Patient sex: F
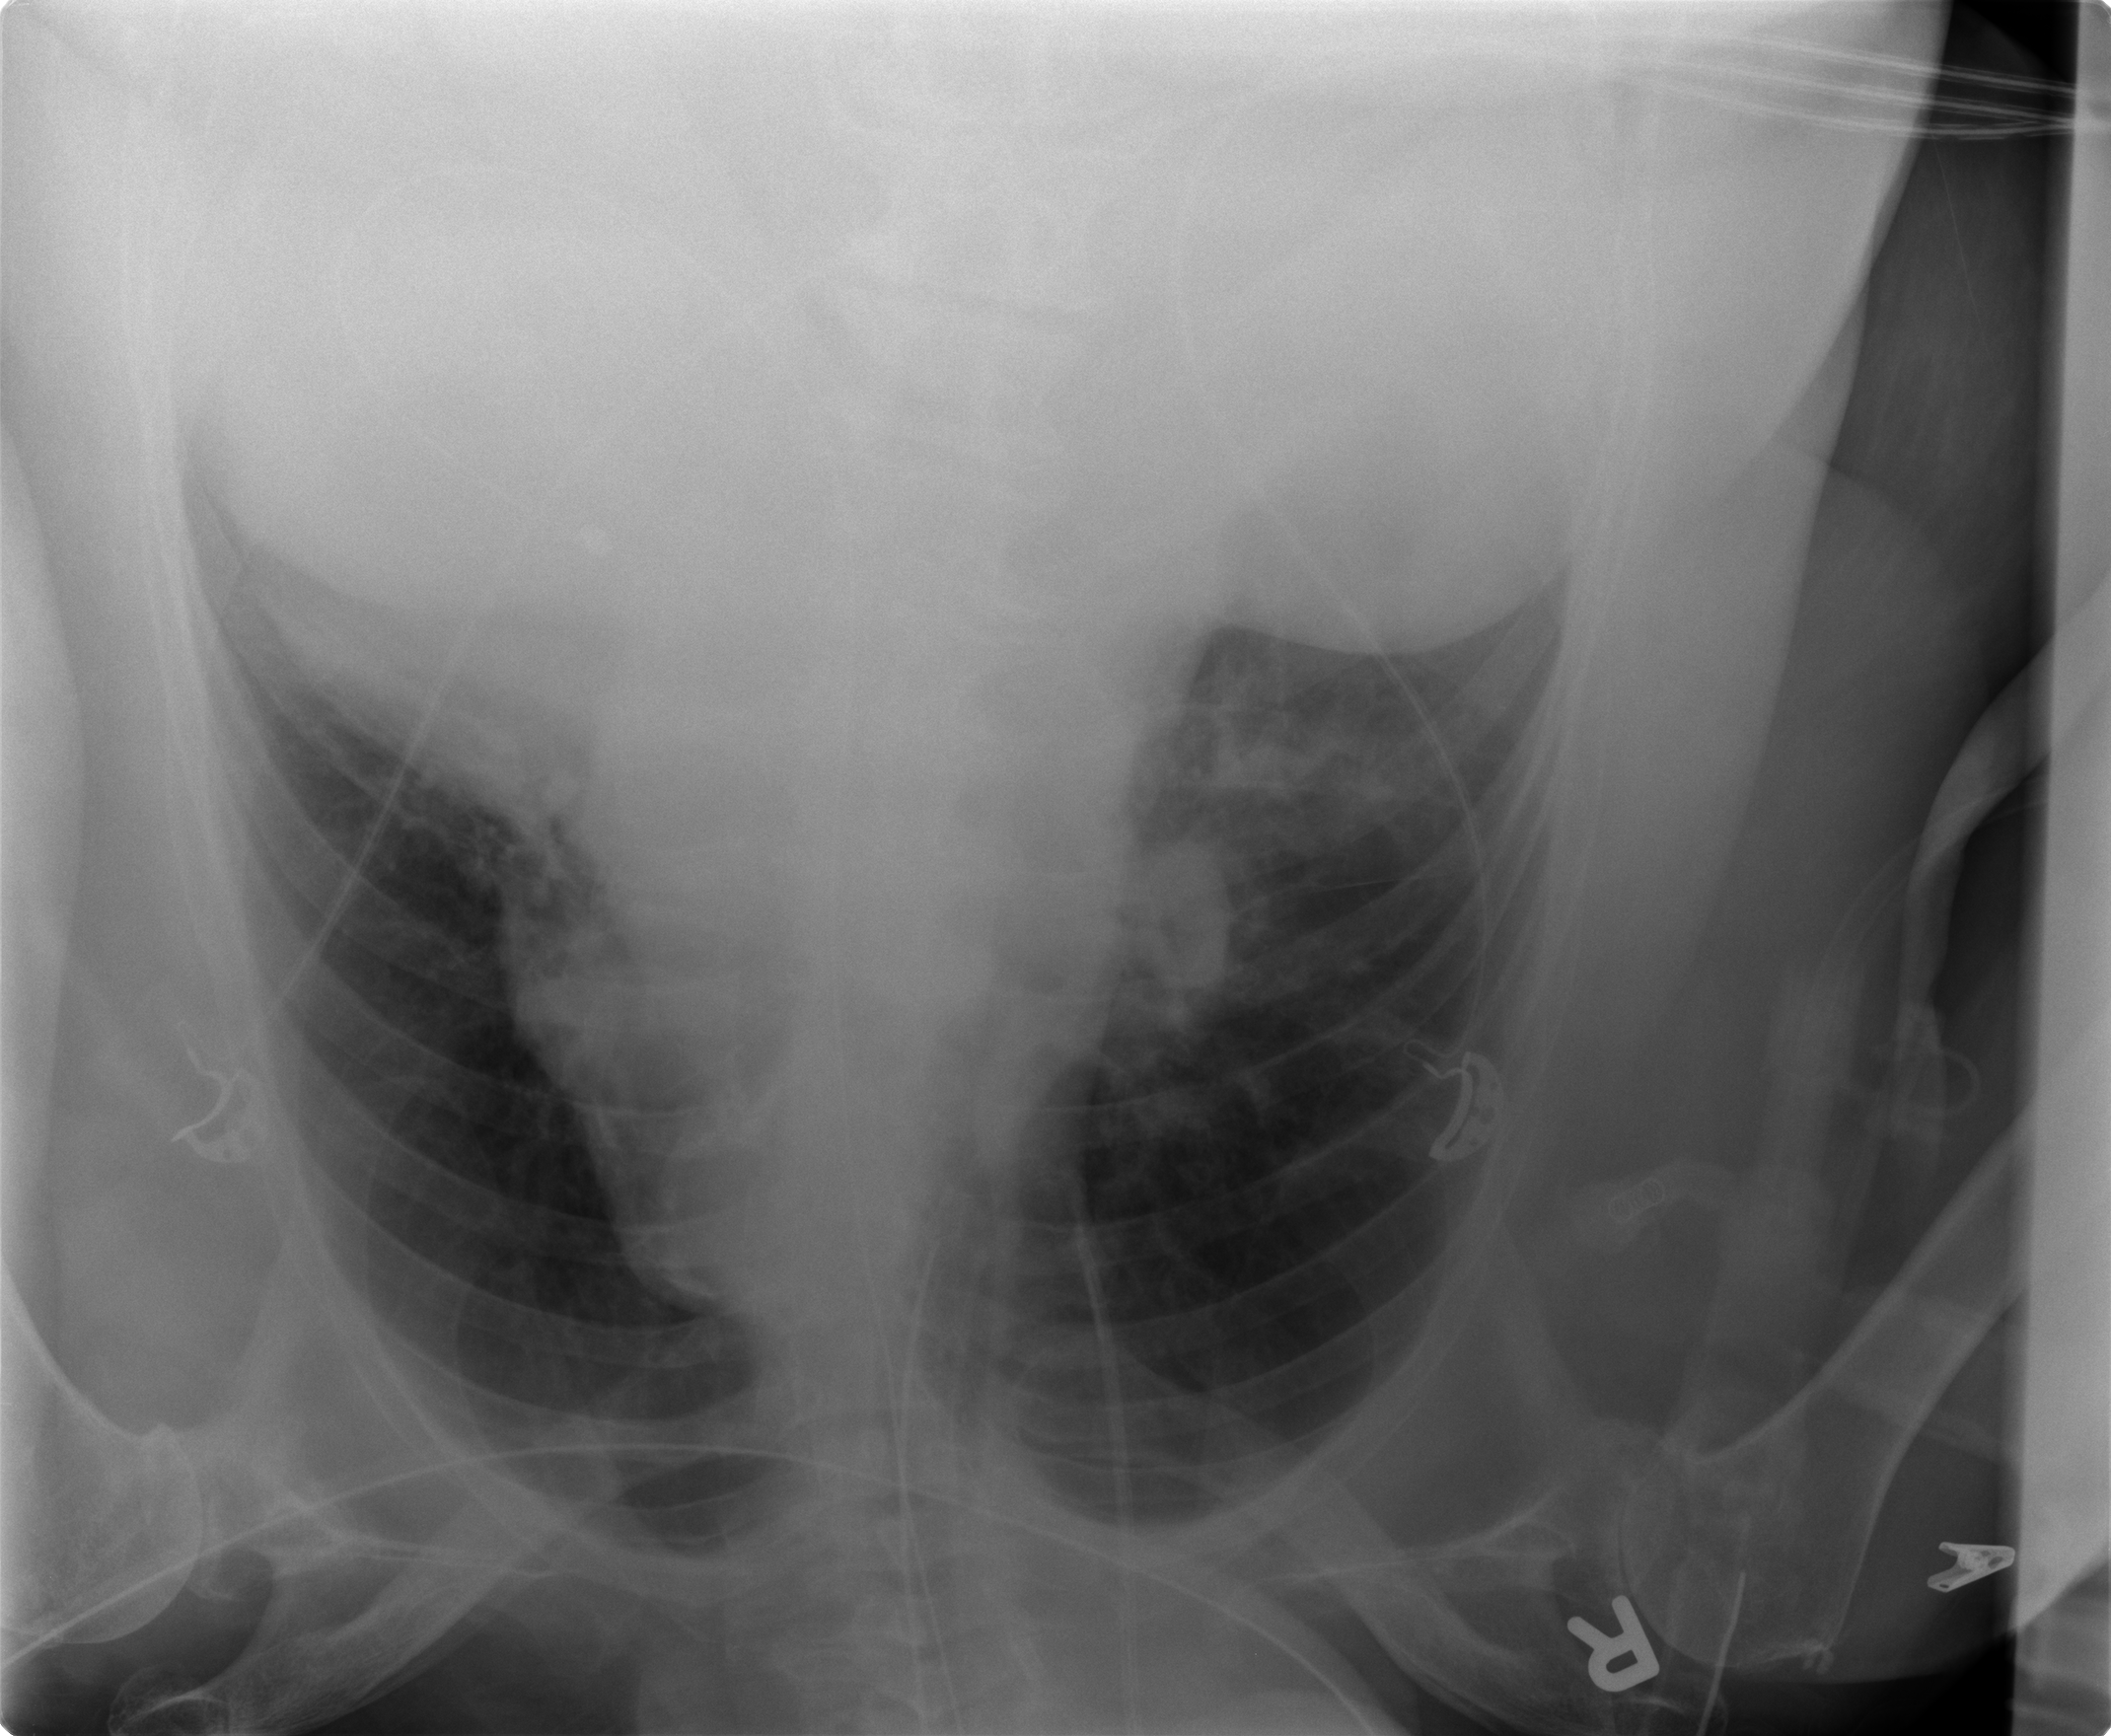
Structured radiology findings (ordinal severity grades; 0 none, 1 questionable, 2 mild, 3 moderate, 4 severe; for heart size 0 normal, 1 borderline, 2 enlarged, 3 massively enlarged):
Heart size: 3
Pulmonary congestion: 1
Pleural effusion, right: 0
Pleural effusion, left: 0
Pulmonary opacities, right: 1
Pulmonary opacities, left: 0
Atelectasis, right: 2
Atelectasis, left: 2